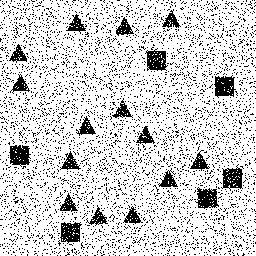
Squares: 6
Triangles: 14
Stars: 0
Total shapes: 20